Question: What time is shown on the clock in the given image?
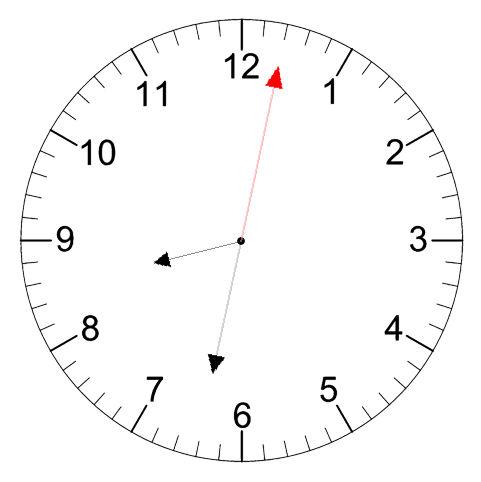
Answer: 08:32:02